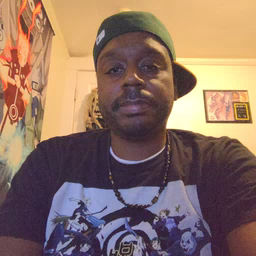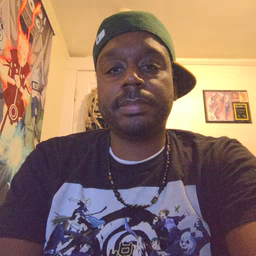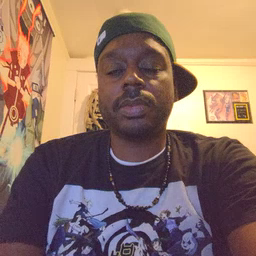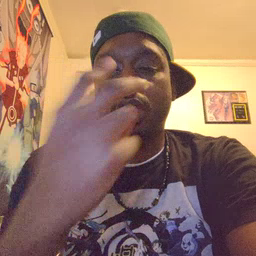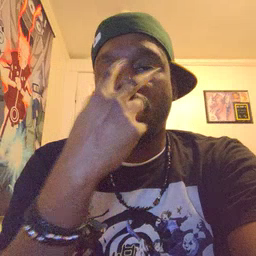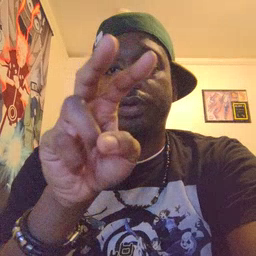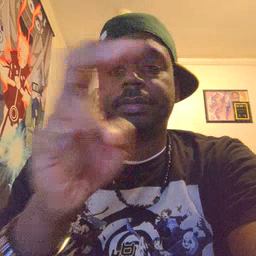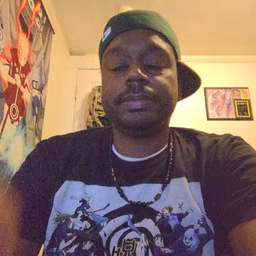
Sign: look